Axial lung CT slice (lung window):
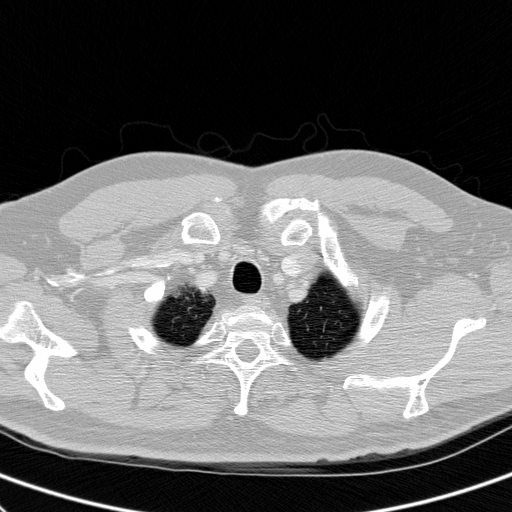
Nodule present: no